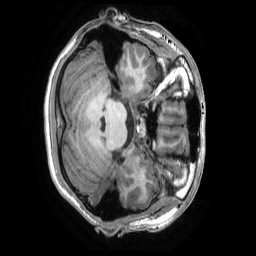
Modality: T1w
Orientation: axial
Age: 20
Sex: male
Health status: healthy
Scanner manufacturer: ge